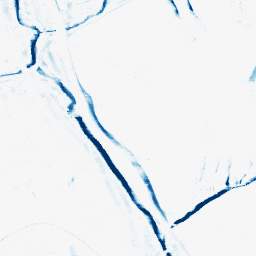
Category: morphological
Decomposition family: morphological_rect
Decomposition parameters: operation: closing
width: 10
height: 3
Upsampling method: lanczos
Upsampling parameters: scale: 4
Upsampling scale: 4